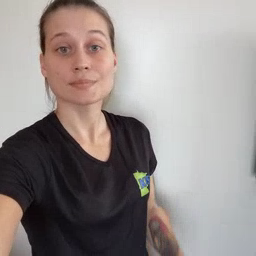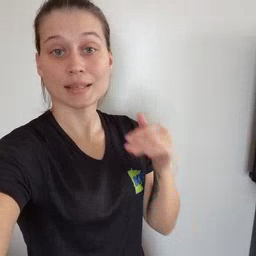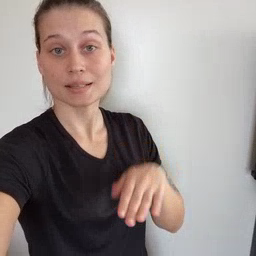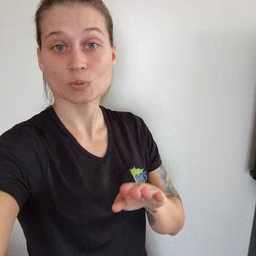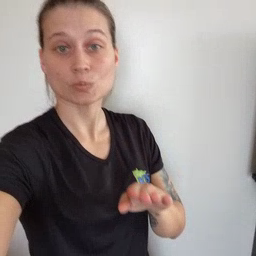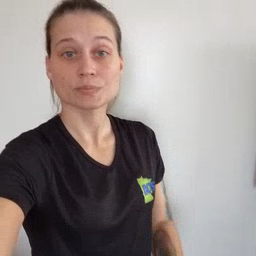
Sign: into